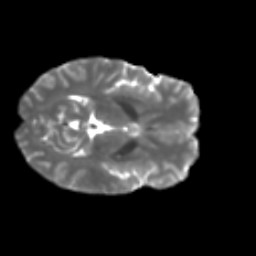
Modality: T2w
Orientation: axial
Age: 33
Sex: female
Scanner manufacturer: ge
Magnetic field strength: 3 T
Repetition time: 7.8 s
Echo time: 0.0606 s